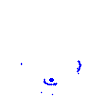
Particle: electron